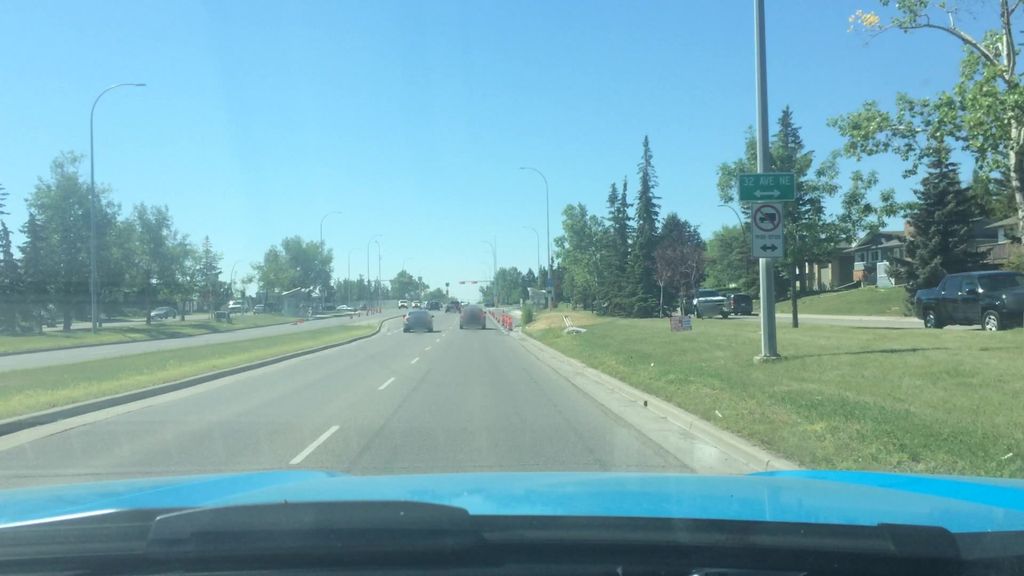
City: calgary